Question: New to Processing working on understanding this code:
'''
import com.onformative.leap.LeapMotionP5;
import java.util.*;
LeapMotionP5 leap;
LinkedList<Integer> values;
public void setup() {
size(800, 300);
frameRate(120); //Specifies the number of frames to be displayed every second
leap = new LeapMotionP5(this);
values = new LinkedList<Integer>();
stroke(255);
}
int lastY = 0;
public void draw() {
**translate(0, 180)**; //(x, y, z)
background(0);
if (values.size() >= width) {
values.removeFirst();
}
values.add((int) leap.getVelocity(leap.getHand(0)).y);
System.out.println((int) leap.getVelocity(leap.getHand(0)).y);
int counter = 0;
** for (Integer val : values)** {
**val = (int) map(val, 0, 1500, 0, height);**
line(counter, val, counter - 1, lastY);
point(counter, val);
lastY = val;
counter++;
}
** line(0, map(1300, 0, 1500, 0, height), width, map(1300, 0, 1500, 0, height)); //(x1, y1, x2, y2)**
}
'''
It basically draw of graph of movement detected on the y axis using the Leap Motion sensor. Output looks like this:
I eventually need to do something similar to this that would detect amplitude instead of velocity simultaneously on all 3 axis instead of just the y.
The use of Map and Translate are whats really confusing me. I've read the definitions of these functions on the Processing website so I know what they are and the syntax, but what I dont understand is the why?! (which is arguably the most important part.
I am asking if someone can provide simple examples that explain the WHY behind using these 2 functions. For instance, given a program that needs to do A, B, and C, with data foo, y, and x, you would use Map or Translate because A, B, and C.
I think programming guides often overlook this important fact but to me it is very important to truly understanding a function.
Bonus points for explaining:
'for (Integer val : values) and LinkedList<Integer> values;' (cant find any documentation on the processing website for these)
Thanks!
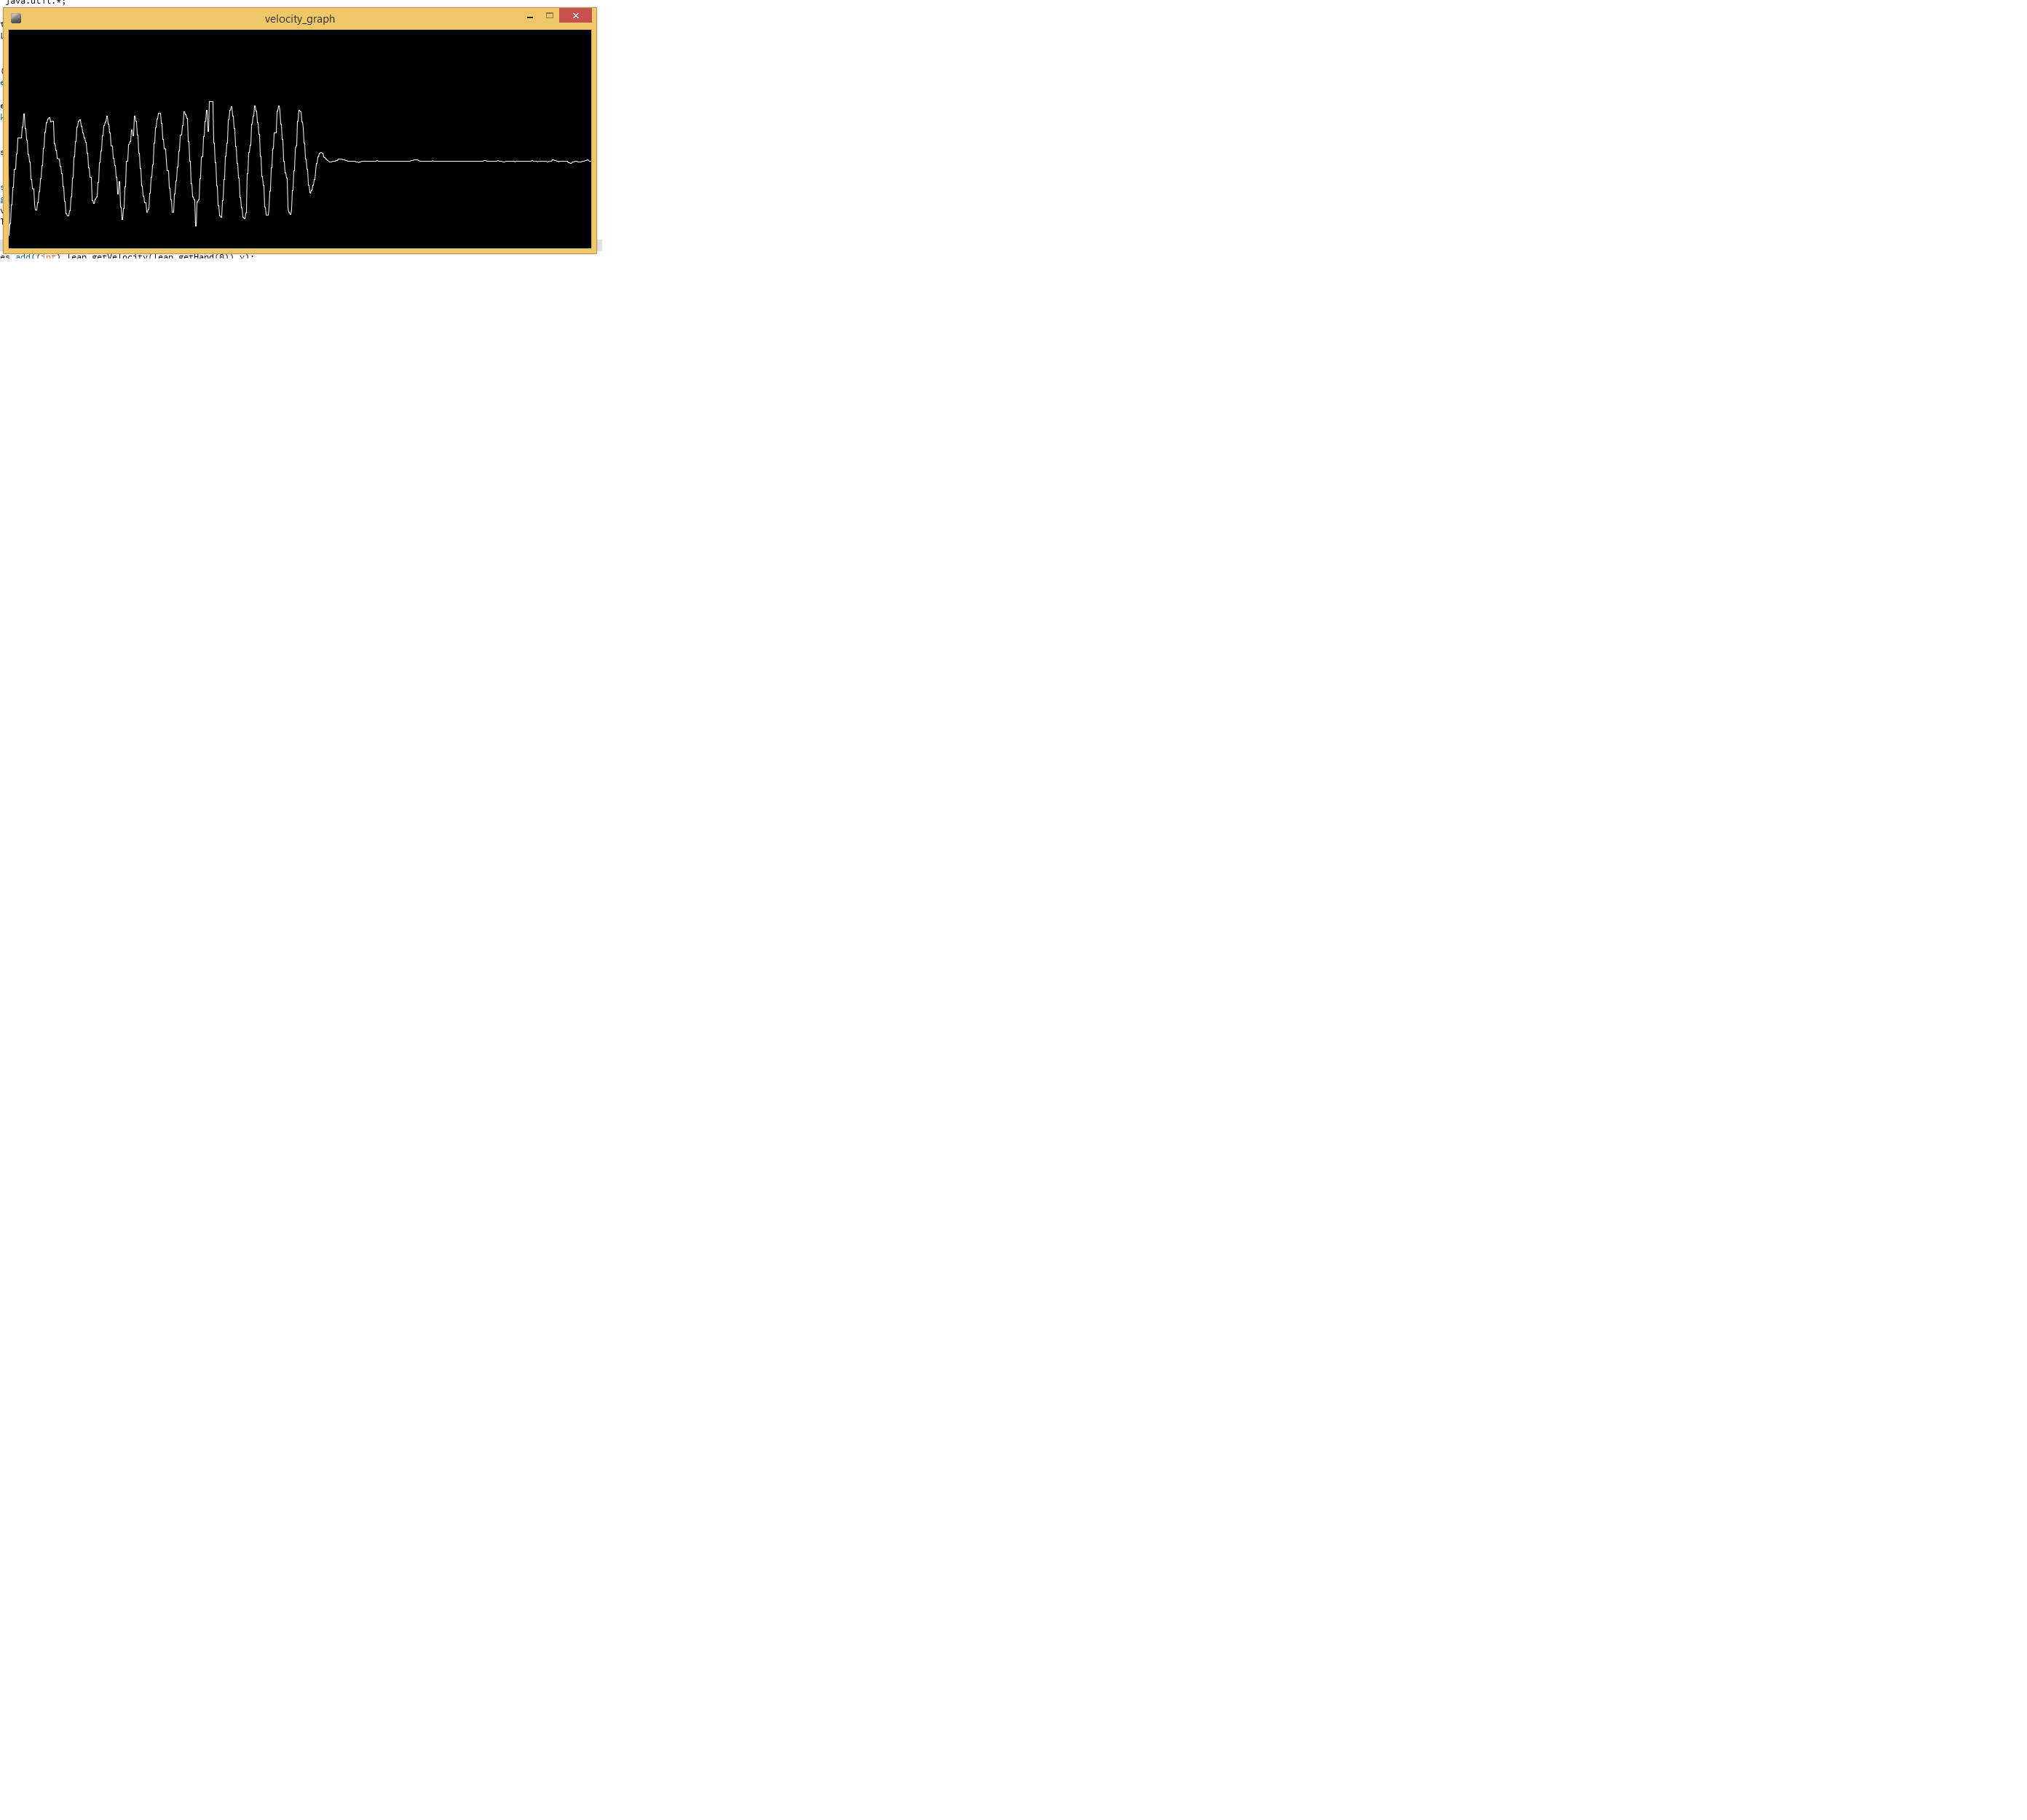
Answer: First, we'll do the easiest one. 'LinkedList' is a data structure similar to 'ArrayList', which you may be more familiar with. If not, then it's just a list of values (of the type between the angle braces, in this case integer) that you can insert and remove from. It's a bit complicated on the inside, but if it doesn't appear in the Processing documentation, it's a safe bet that it's built into Java itself (<URL>.
This line:
'''
for (Integer val : values)
'''
is called a "for-each" or "foreach" loop, which has plenty of very good explanation on the internet, but I'll give a brief explanation here. If you have some list (perhaps a LinkedList, perhaps an ArrayList, whatever) and want to do something with all the elements, you might do something like this:
'''
for(int i = 0; i < values.size(); i++){
println(values.get(i)); //or whatever
println(values.get(i) * 2);
println(pow(values.get(i),3) - 2*pow(values.get(i),2) + values.get(i));
}
'''
If you're doing a lot of manipulation with each element, it quickly gets tedious to write out 'values.get(i)' each time. The solution would be to capture 'values.get(i)' into some variable at the start of the loop and use that everywhere instead. However, this is not 100% elegant, so java has a built-in way to do this, which is the for-each loop. The code
'''
for (Integer val : values){
//use val
}
'''
is equivalent to
'''
for(int i = 0; i < values.size(); i++){
int val = values.get(i);
//use val
}
'''
Hopefully that makes sense.
'map()' takes a number in one linear system and it onto another linear system. Imagine if I were an evil professor and wanted to give students random grades from 0 to 100. I have a function that returns a random decimal between 0 and 1, so I can now do 'map(rand(),0,1,0,100);' and it will convert the number for me! In this example, you could also just multiply by 100 and get the same result, but it is usually not so trivial. In this case, you have a sensor reading between 0 and 1500, but if you just plotted that value directly, sometimes it would go off the screen! So you have to scale it to an appropriate scale, which is what that does. 1500 is the max that the reading can be, and presumably we want the maximum graphing height to be at the edge of the screen.
I'm not familiar with your setup, but it looks like the readings can be negative, which means that they might get graphed off the screen, too. The better solution would be to map the readings from -1500,1500 to 0,height, but it looks like they chose to do it a different way. Whenever you call a drawing function in processing (eg 'point(x,y)'), it draws the pixels at (x,y) from (0,0). Sometimes you don't want it to draw it relative to (0,0), so the 'translate()' function allows you to change what it draws things relative against. In this case, translating allows you to plot some point (x,0) somewhere in the middle of the screen, rather than on the edge.
Hope that helps!